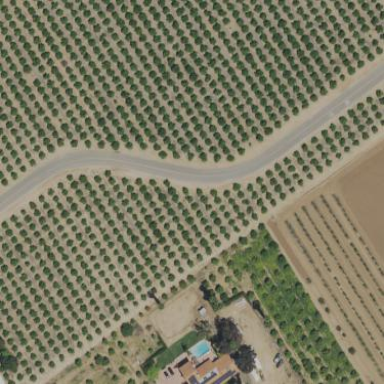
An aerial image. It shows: Orchard.